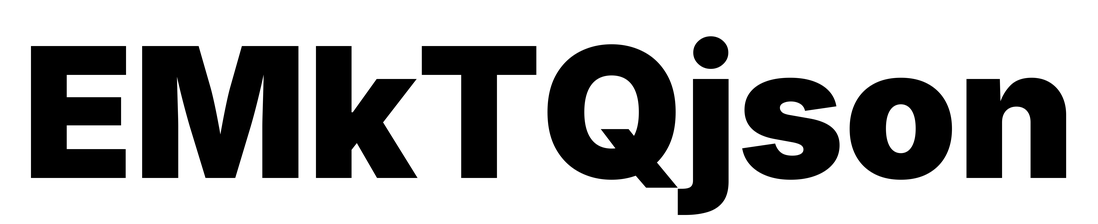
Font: Inter_Black